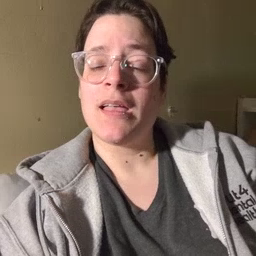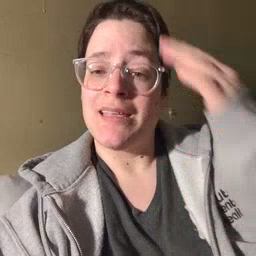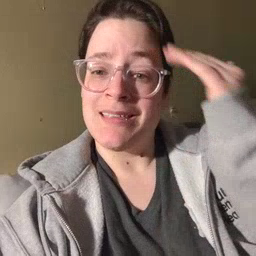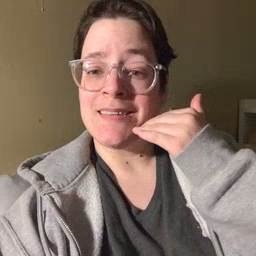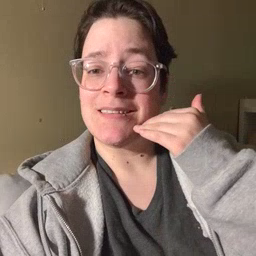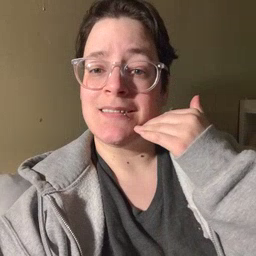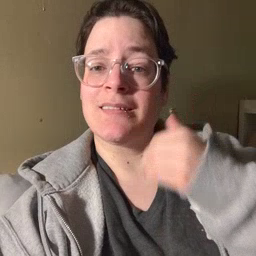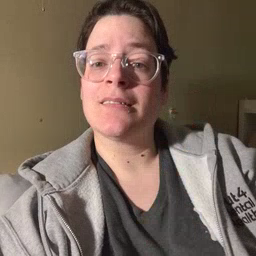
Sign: head